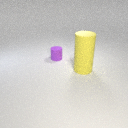
large yellow rubber cylinder below large yellow rubber cylinder